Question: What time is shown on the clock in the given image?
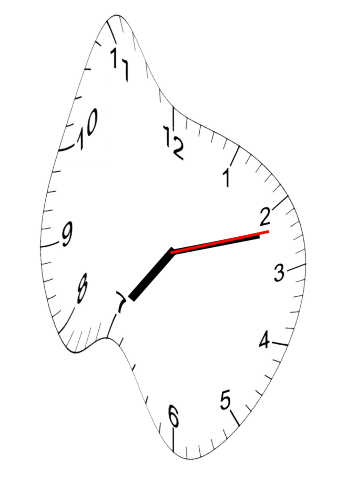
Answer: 07:12:12